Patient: sex M, age 79
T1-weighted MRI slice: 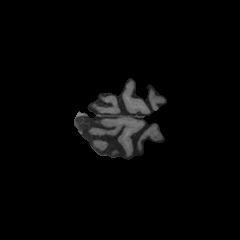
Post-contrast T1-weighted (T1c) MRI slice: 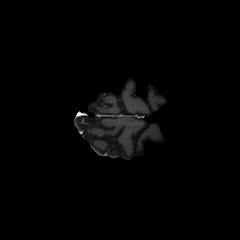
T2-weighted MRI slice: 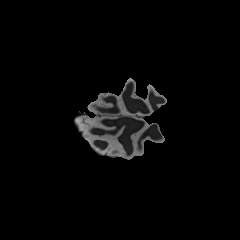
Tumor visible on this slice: no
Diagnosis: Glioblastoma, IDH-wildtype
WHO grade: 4